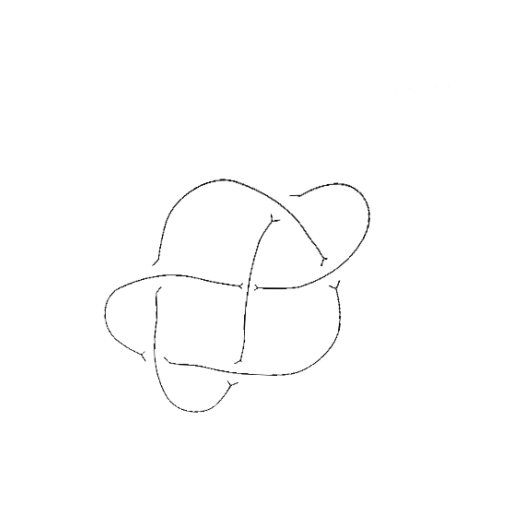
Crossing number: 6